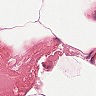
Metastatic tissue present: no